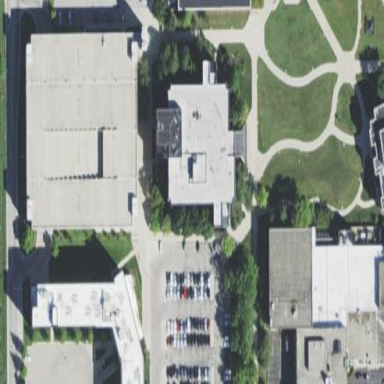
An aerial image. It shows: University building housing library.